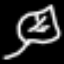
Label: leaf